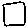
Label: square